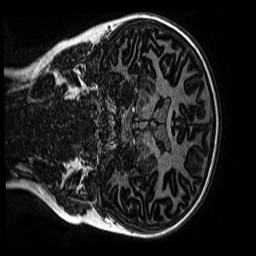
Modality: MP2RAGE
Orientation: coronal
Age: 9
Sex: male
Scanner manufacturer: siemens
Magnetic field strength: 3 T
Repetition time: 4 s
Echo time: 0.00299 s